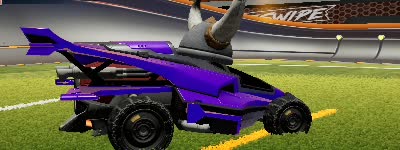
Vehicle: aftershock